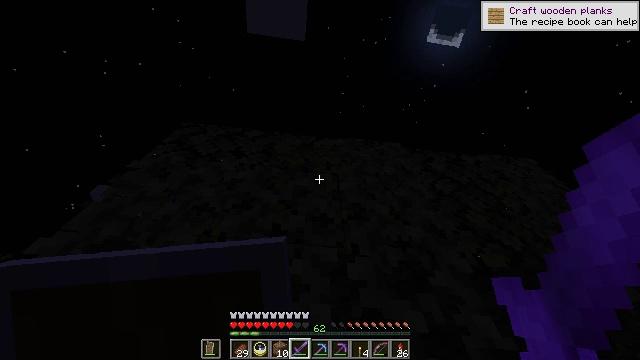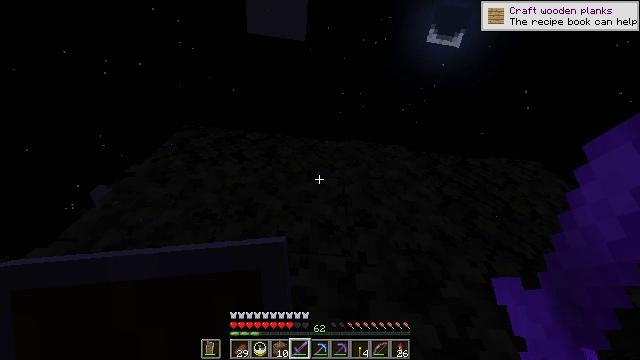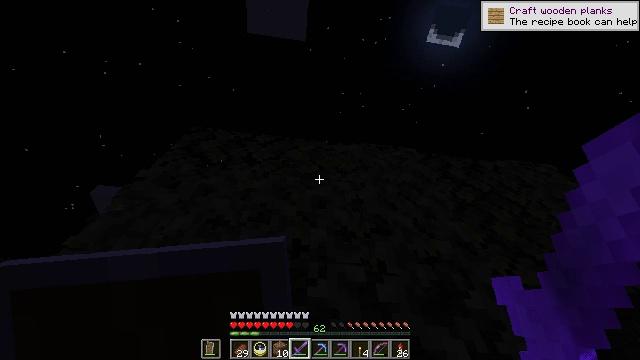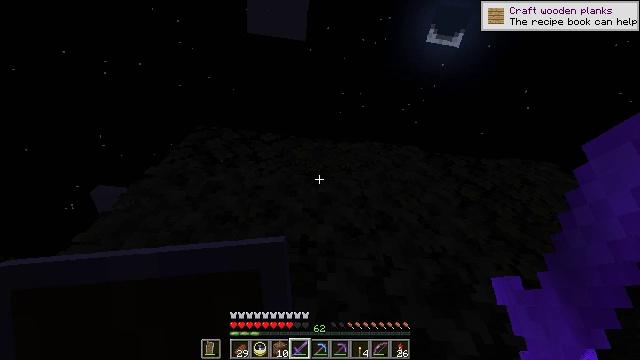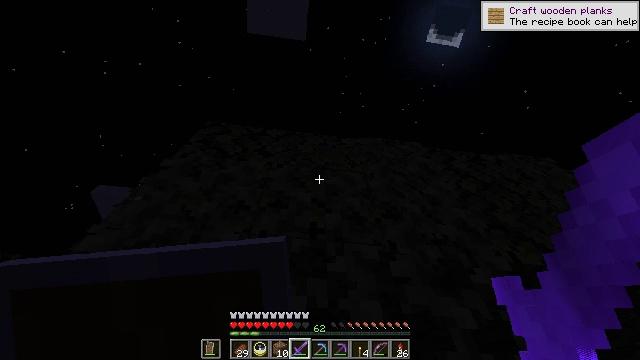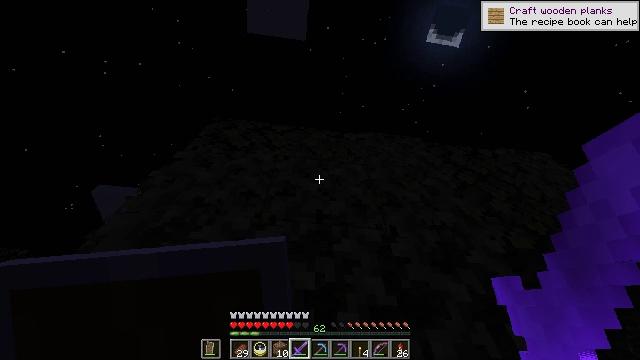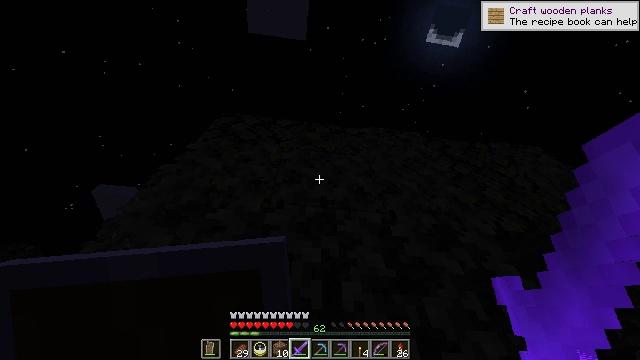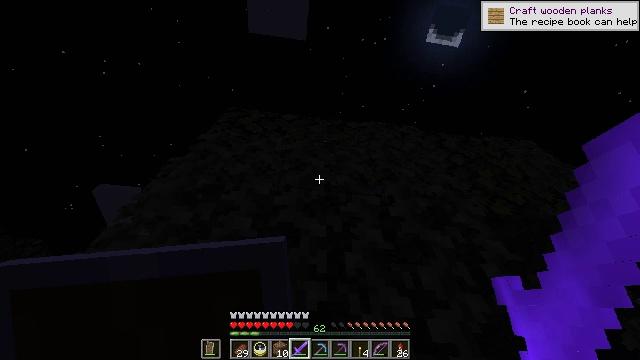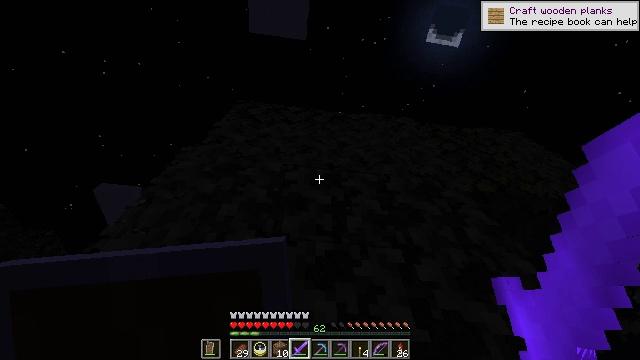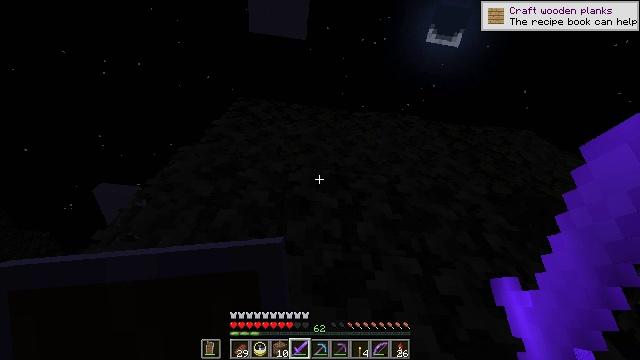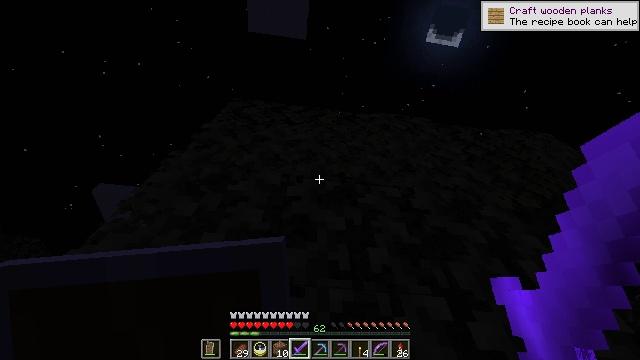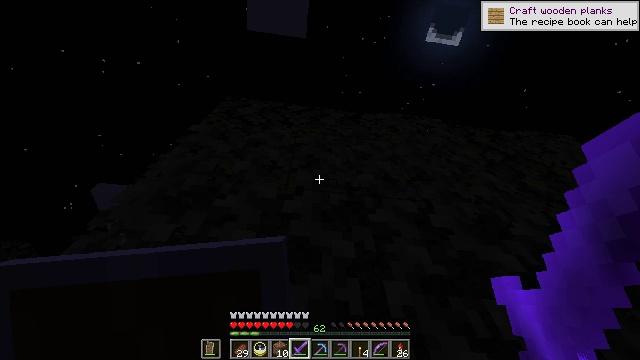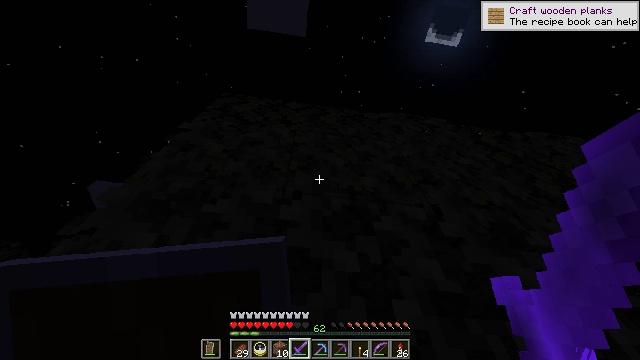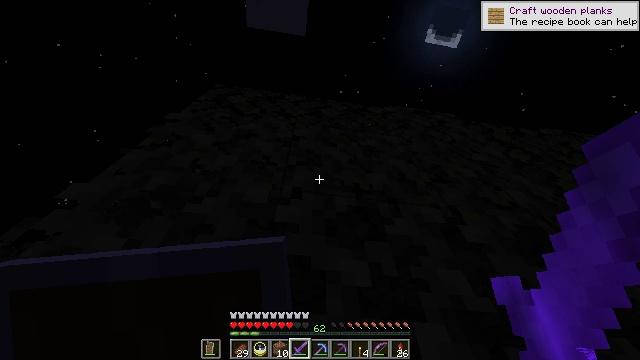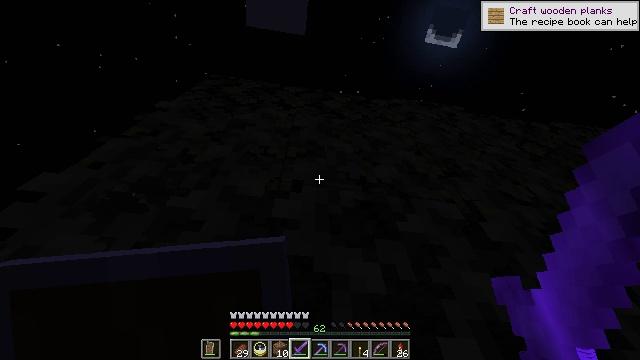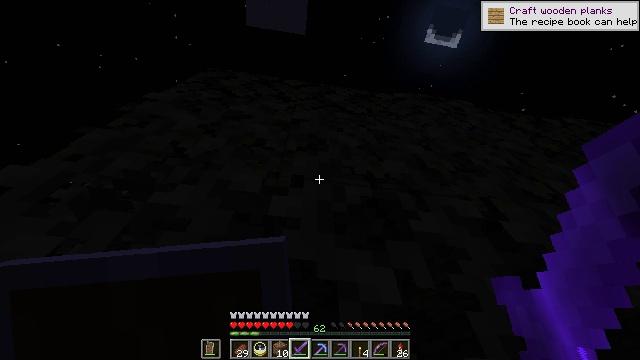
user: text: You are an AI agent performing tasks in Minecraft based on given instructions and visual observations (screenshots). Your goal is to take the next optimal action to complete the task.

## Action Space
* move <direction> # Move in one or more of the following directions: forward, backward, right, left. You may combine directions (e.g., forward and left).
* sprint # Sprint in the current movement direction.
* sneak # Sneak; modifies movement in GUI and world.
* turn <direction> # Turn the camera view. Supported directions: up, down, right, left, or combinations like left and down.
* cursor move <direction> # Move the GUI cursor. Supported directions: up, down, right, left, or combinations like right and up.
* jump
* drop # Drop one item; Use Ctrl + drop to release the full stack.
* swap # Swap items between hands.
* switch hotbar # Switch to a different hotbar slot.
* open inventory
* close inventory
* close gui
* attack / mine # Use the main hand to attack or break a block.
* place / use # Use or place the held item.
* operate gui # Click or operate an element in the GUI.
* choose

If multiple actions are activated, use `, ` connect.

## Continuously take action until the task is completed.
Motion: motion action
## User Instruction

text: Combat the slime.
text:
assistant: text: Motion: jump
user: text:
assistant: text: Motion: jump
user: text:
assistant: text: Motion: jump
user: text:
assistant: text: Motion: jump
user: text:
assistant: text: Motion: jump
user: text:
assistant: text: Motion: jump
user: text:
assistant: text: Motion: jump
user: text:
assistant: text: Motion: move forward, jump
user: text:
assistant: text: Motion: move forward, jump
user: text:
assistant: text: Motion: move forward, jump
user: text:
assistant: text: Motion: move forward, jump
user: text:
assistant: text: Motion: move forward, jump
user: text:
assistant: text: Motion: move forward, jump
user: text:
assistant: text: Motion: move forward, jump
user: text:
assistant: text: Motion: jump
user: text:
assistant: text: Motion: jump
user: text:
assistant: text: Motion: jump
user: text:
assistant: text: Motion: jump
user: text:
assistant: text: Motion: jump
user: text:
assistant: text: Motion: jump
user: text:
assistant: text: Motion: jump
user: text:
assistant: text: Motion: jump
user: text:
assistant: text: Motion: move back, jump
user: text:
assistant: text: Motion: move back, jump
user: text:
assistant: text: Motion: move back, jump
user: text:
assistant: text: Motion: move back, jump
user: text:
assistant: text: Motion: move back, jump
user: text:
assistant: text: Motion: jump
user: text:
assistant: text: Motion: jump
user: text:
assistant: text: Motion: jump